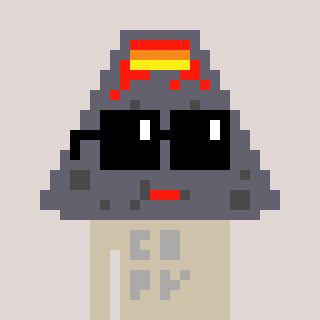
a pixel art character with square black sunglasses, a volcano-shaped head and a bege-colored body on a warm background